Question: Im trying to create a new table on SQL which will have summarized data.
For example. In the original table i have this data:

If you see rows 9, 10 and 11 they are consecutive, so i want to group them on one row with
'''
Begin: 2020-07-02 20:11:00.000
End: 2020-07-02 20:13:00.000
'''
Ignore rows 12 and 13. I made a mistake colorizing them
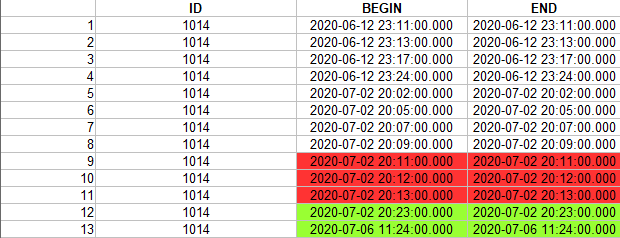
Answer: This is a gaps-and-islands problem. You want to group consecutive rows whose gap between 'begin_date' is less than 1 minute.
Here, I would recommend you 'lag()' and a cumulative sum to define the groups, then aggregation:
'''
select id, min(begin_date) begin_date, max(begin_date) end_date
from (
select t.*,
sum(case when begin_date <= dateadd(minute, 1, lag_begin_date) then 0 else 1 end)
over(partition by id order by begin_date) grp
from (
select t.*, lag(begin_date) over(partition by id order by begin_date) lag_begin_date
from mytable t
) t
) t
group by id, grp
'''